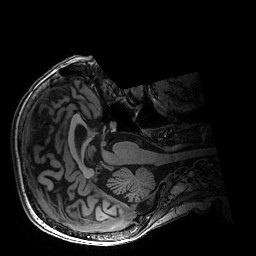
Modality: T1w
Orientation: axial
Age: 77
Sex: female
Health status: healthy
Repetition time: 2.53 s
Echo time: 0.0034 s